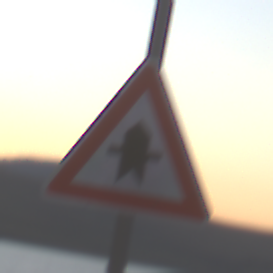
Verkehrszeichen: Vorfahrt
Umgebung: Outdoor, RoadRail
Tageszeit: SunriseSunset
Wetter: PartlyCloudy
Licht: Natural
Jahreszeit: NotSpecified
Kontrast: LowContrast